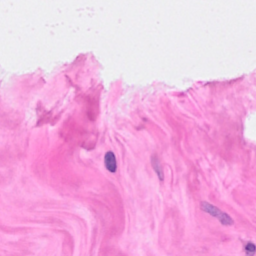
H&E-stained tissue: Breast